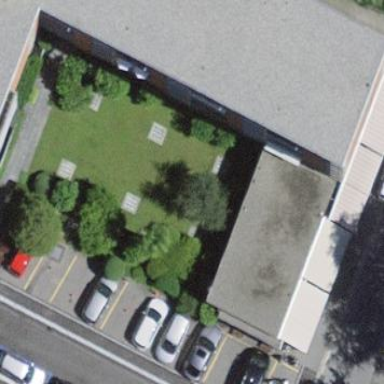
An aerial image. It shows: Garden area designated for leisure land.